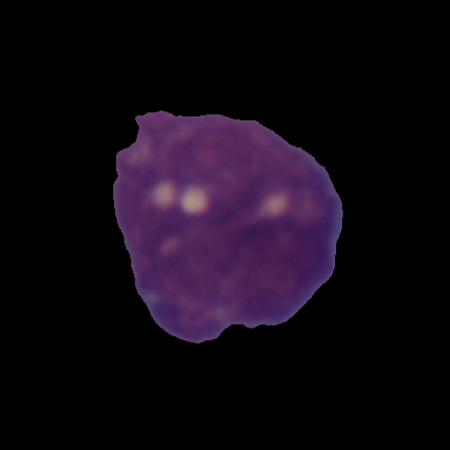
Label: cancer